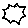
Label: sun